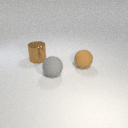
large brown rubber sphere to the right of large gray rubber sphere